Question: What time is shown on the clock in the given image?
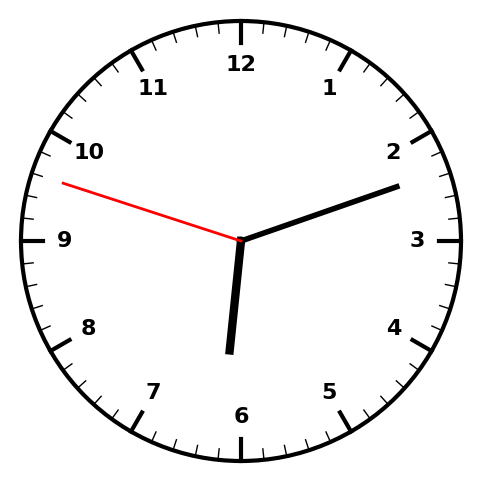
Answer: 06:11:48